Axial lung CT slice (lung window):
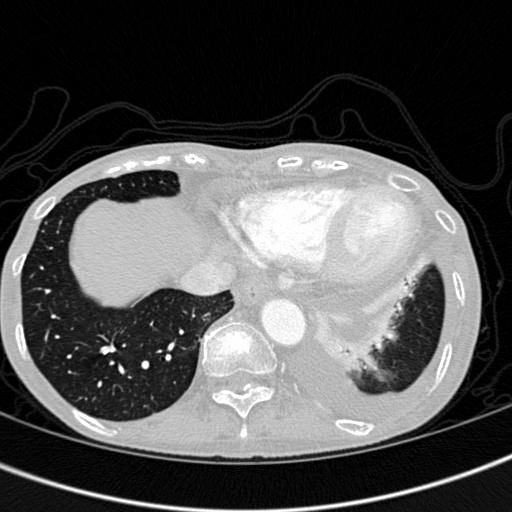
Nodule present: no